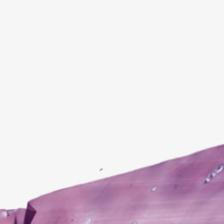
Label: Non-Tumor